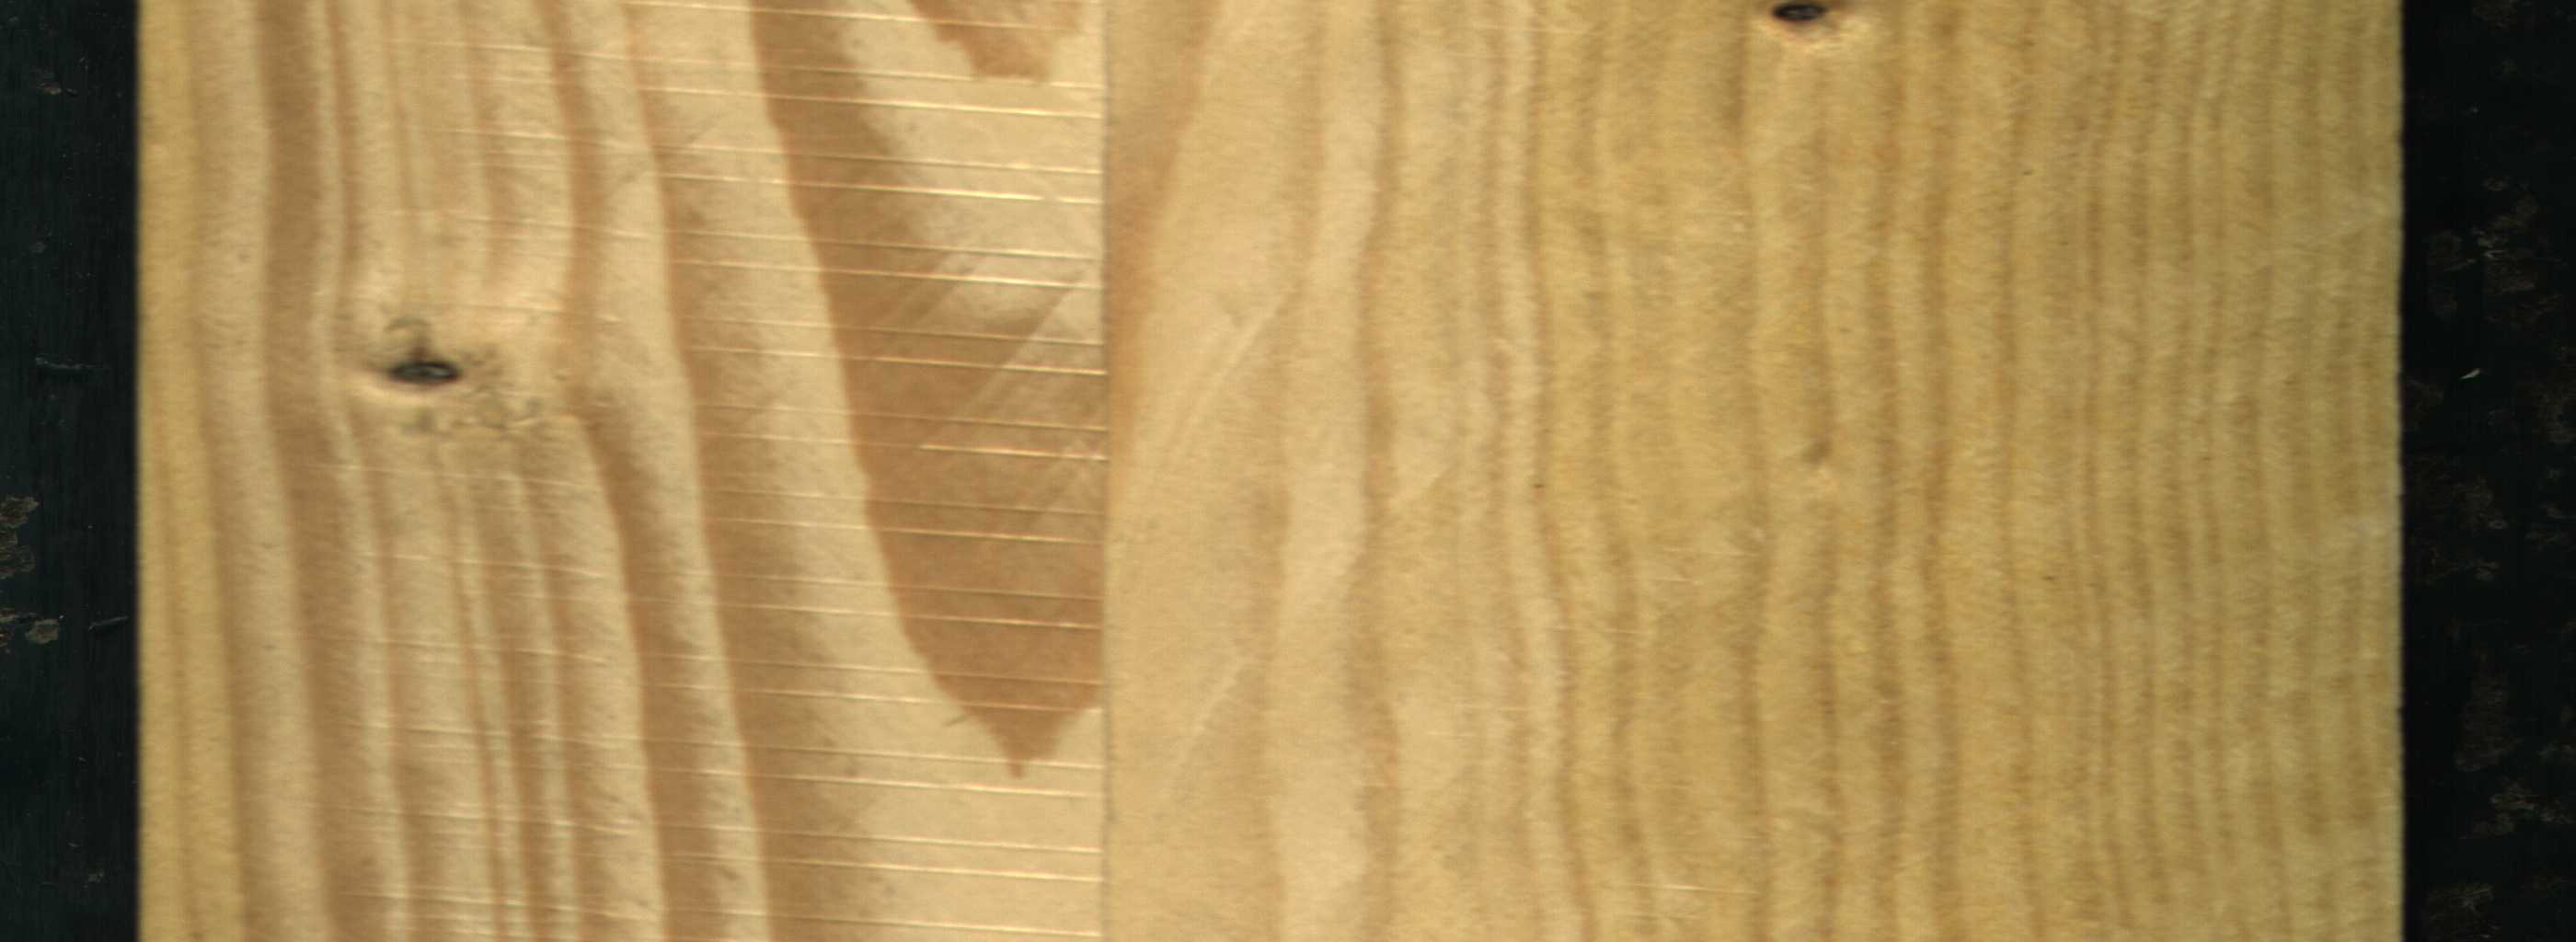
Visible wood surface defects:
Dead_Knot
Dead_Knot